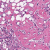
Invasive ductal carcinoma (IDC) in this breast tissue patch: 0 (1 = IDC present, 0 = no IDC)